Question: I created two sets of vectors to plot two sets of data on a map.
Everytime I run, R Studio crashes.
What am I missing?
'''
library(ggmap)
setwd("d:/GIS/31R")
sep <- read.csv("California_SEP_assets_csv.csv")
Sub1 <- sep[grep("SEP.11", names(sep))]
sep$newCol <- 100*rowSums(Sub1)/rowSums(sep[4:7])
library(sp)
lst <- split(sep, sep[,8] >= 50)
under50 <- lst[[1]]
over50 <- lst[[2]]
coords <- cbind(Longitude = as.numeric(as.character(under50$Longitude)),Latitude=as.numeric(as.character(under50$Latitude)))
coords2 <- cbind(Longitude2 = as.numeric(as.character(over50$Longitude)),Latitude2=as.numeric(as.character(over50$Latitude)))
map <- qmap('Yorba Linda', zoom = 11, maptype = 'hybrid')
map + geom_point(data=under50, aes(x = Longitude, y = Latitude), color="red", size = 5, alpha = 0.5) + geom_point(data=over50, aes(x = Longitude2, y = Latitude2), color="green", size = 5, alpha = 0.5)
'''
### Original Code
My original code plotted all points
'''
library(ggmap)
setwd("d:/GIS/31R")
sep <- read.csv("California_SEP_assets_csv.csv")
library(sp)
coords <- cbind(Longitude = as.numeric(as.character(sep$Longitude)),Latitude=as.numeric(as.character(sep$Latitude)))
sep.pts <- SpatialPointsDataFrame(coords,sep[,-(2:3)],proj4string = CRS("+init=epsg:4326"))
plot(sep.pts, pch=".",col="darkred")
map <- qmap('Yorba Linda', zoom = 11, maptype = 'hybrid')
map + geom_point(data=sep, aes(x = Longitude, y = Latitude), color="red", size = 5, alpha = 0.5)
'''
Gave this

I am able to plot points standalone, i.e.
'''
library(ggmap)
setwd("d:/GIS/31R")
sep <- read.csv("California_SEP_assets_csv.csv")
Sub1 <- sep[grep("SEP.11", names(sep))]
sep$newCol <- 100*rowSums(Sub1)/rowSums(sep[4:7])
library(sp)
lst <- split(sep, sep[,8] >= 50)
under50 <- lst[[1]]
over50 <- lst[[2]]
coords <- cbind(Longitude = as.numeric(as.character(under50$Longitude)),Latitude=as.numeric(as.character(under50$Latitude)))
under50.pts <- SpatialPointsDataFrame(coords, under50[, -(2:3)], proj4string = CRS("+init=epsg:4326"))
coords2 <- cbind(Longitude2 = as.numeric(as.character(over50$Longitude)),Latitude2=as.numeric(as.character(over50$Latitude)))
over50.pts <- SpatialPointsDataFrame(coords2, over50[, -(2:3)], proj4string = CRS("+init=epsg:4326"))
plot(over50.pts, pch = 22, col = "darkgreen")
'''
and I replace the last line, 'plot(...'
with
'plot(under50.pts, pch = 22, col = "darkred")'
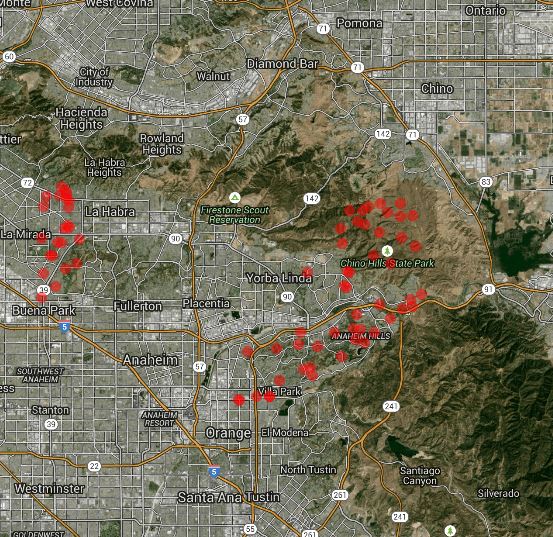
Answer: If think you are making things more complicated than needs to be. If you want to color the points to a certain grouping variable, just create such a variable. Based on the data you posted in <URL>, you can do this as follows:
'''
library(ggmap)
library(ggplot2)
# create a new grouping variable
sep$newvar <- ifelse(sep[,8] >= 50, "Over 50", "Under 50")
# get the map
map <- get_map('Yorba Linda', zoom = 11, maptype = 'hybrid')
# plot the map and use the grouping variable for the fill inside the aes
ggmap(map) +
geom_point(data=sep, aes(x = Longitude, y = Latitude, color=newvar), size=7, alpha=0.6) +
scale_color_manual(breaks=c("Over 50", "Under 50"), values=c("green","red"))
'''
this gives:

'''
sep <- structure(list(Site = structure(1:6, .Label = c("31R001", "31R002", "31R003", "31R004", "31R005", "31R006"), class = "factor"),
Latitude = c(33.808874, 33.877256, 33.820825, 33.852373, 33.829697, 33.810274),
Longitude = c(-117.844048, -117.700135, -117.811845, -117.795516, -117.787532, -117.830429),
Windows.SEP.11 = c(63L, 174L, 11L, 85L, 163L, 71L),
Mac.SEP.11 = c(0L, 1L, 4L, 0L, 0L, 50L),
Windows.SEP.12 = c(124L, 185L, 9L, 75L, 23L, 5L),
Mac.SEP.12 = c(0L, 1L, 32L, 1L, 0L, 50L),
newCol = c(33.6898395721925, 48.4764542936288, 26.7857142857143, 52.7950310559006, 87.6344086021505, 68.75),
newvar = c("Under 50", "Under 50", "Under 50", "Over 50", "Over 50", "Over 50")),
.Names = c("Site", "Latitude", "Longitude", "Windows.SEP.11", "Mac.SEP.11", "Windows.SEP.12", "Mac.SEP.12","newCol", "newvar"),
row.names = c(NA, 6L), class = "data.frame")
'''